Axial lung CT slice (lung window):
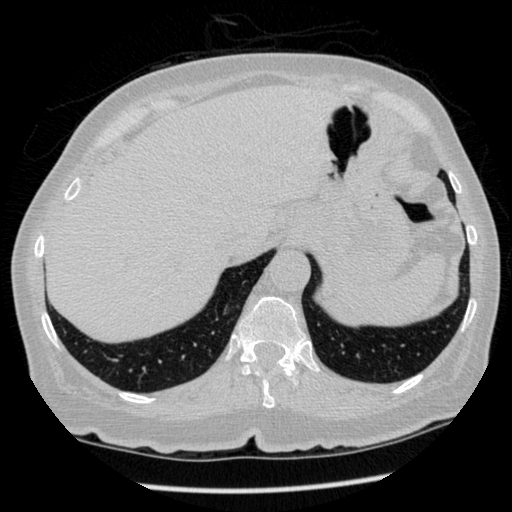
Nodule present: no